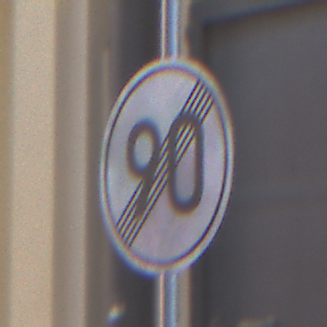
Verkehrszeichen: EndeGeschwindigkeit90
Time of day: MorningAfternoon
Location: Outdoor (Urban)
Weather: PartlyCloudy
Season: NotSpecified
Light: Natural